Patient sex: M
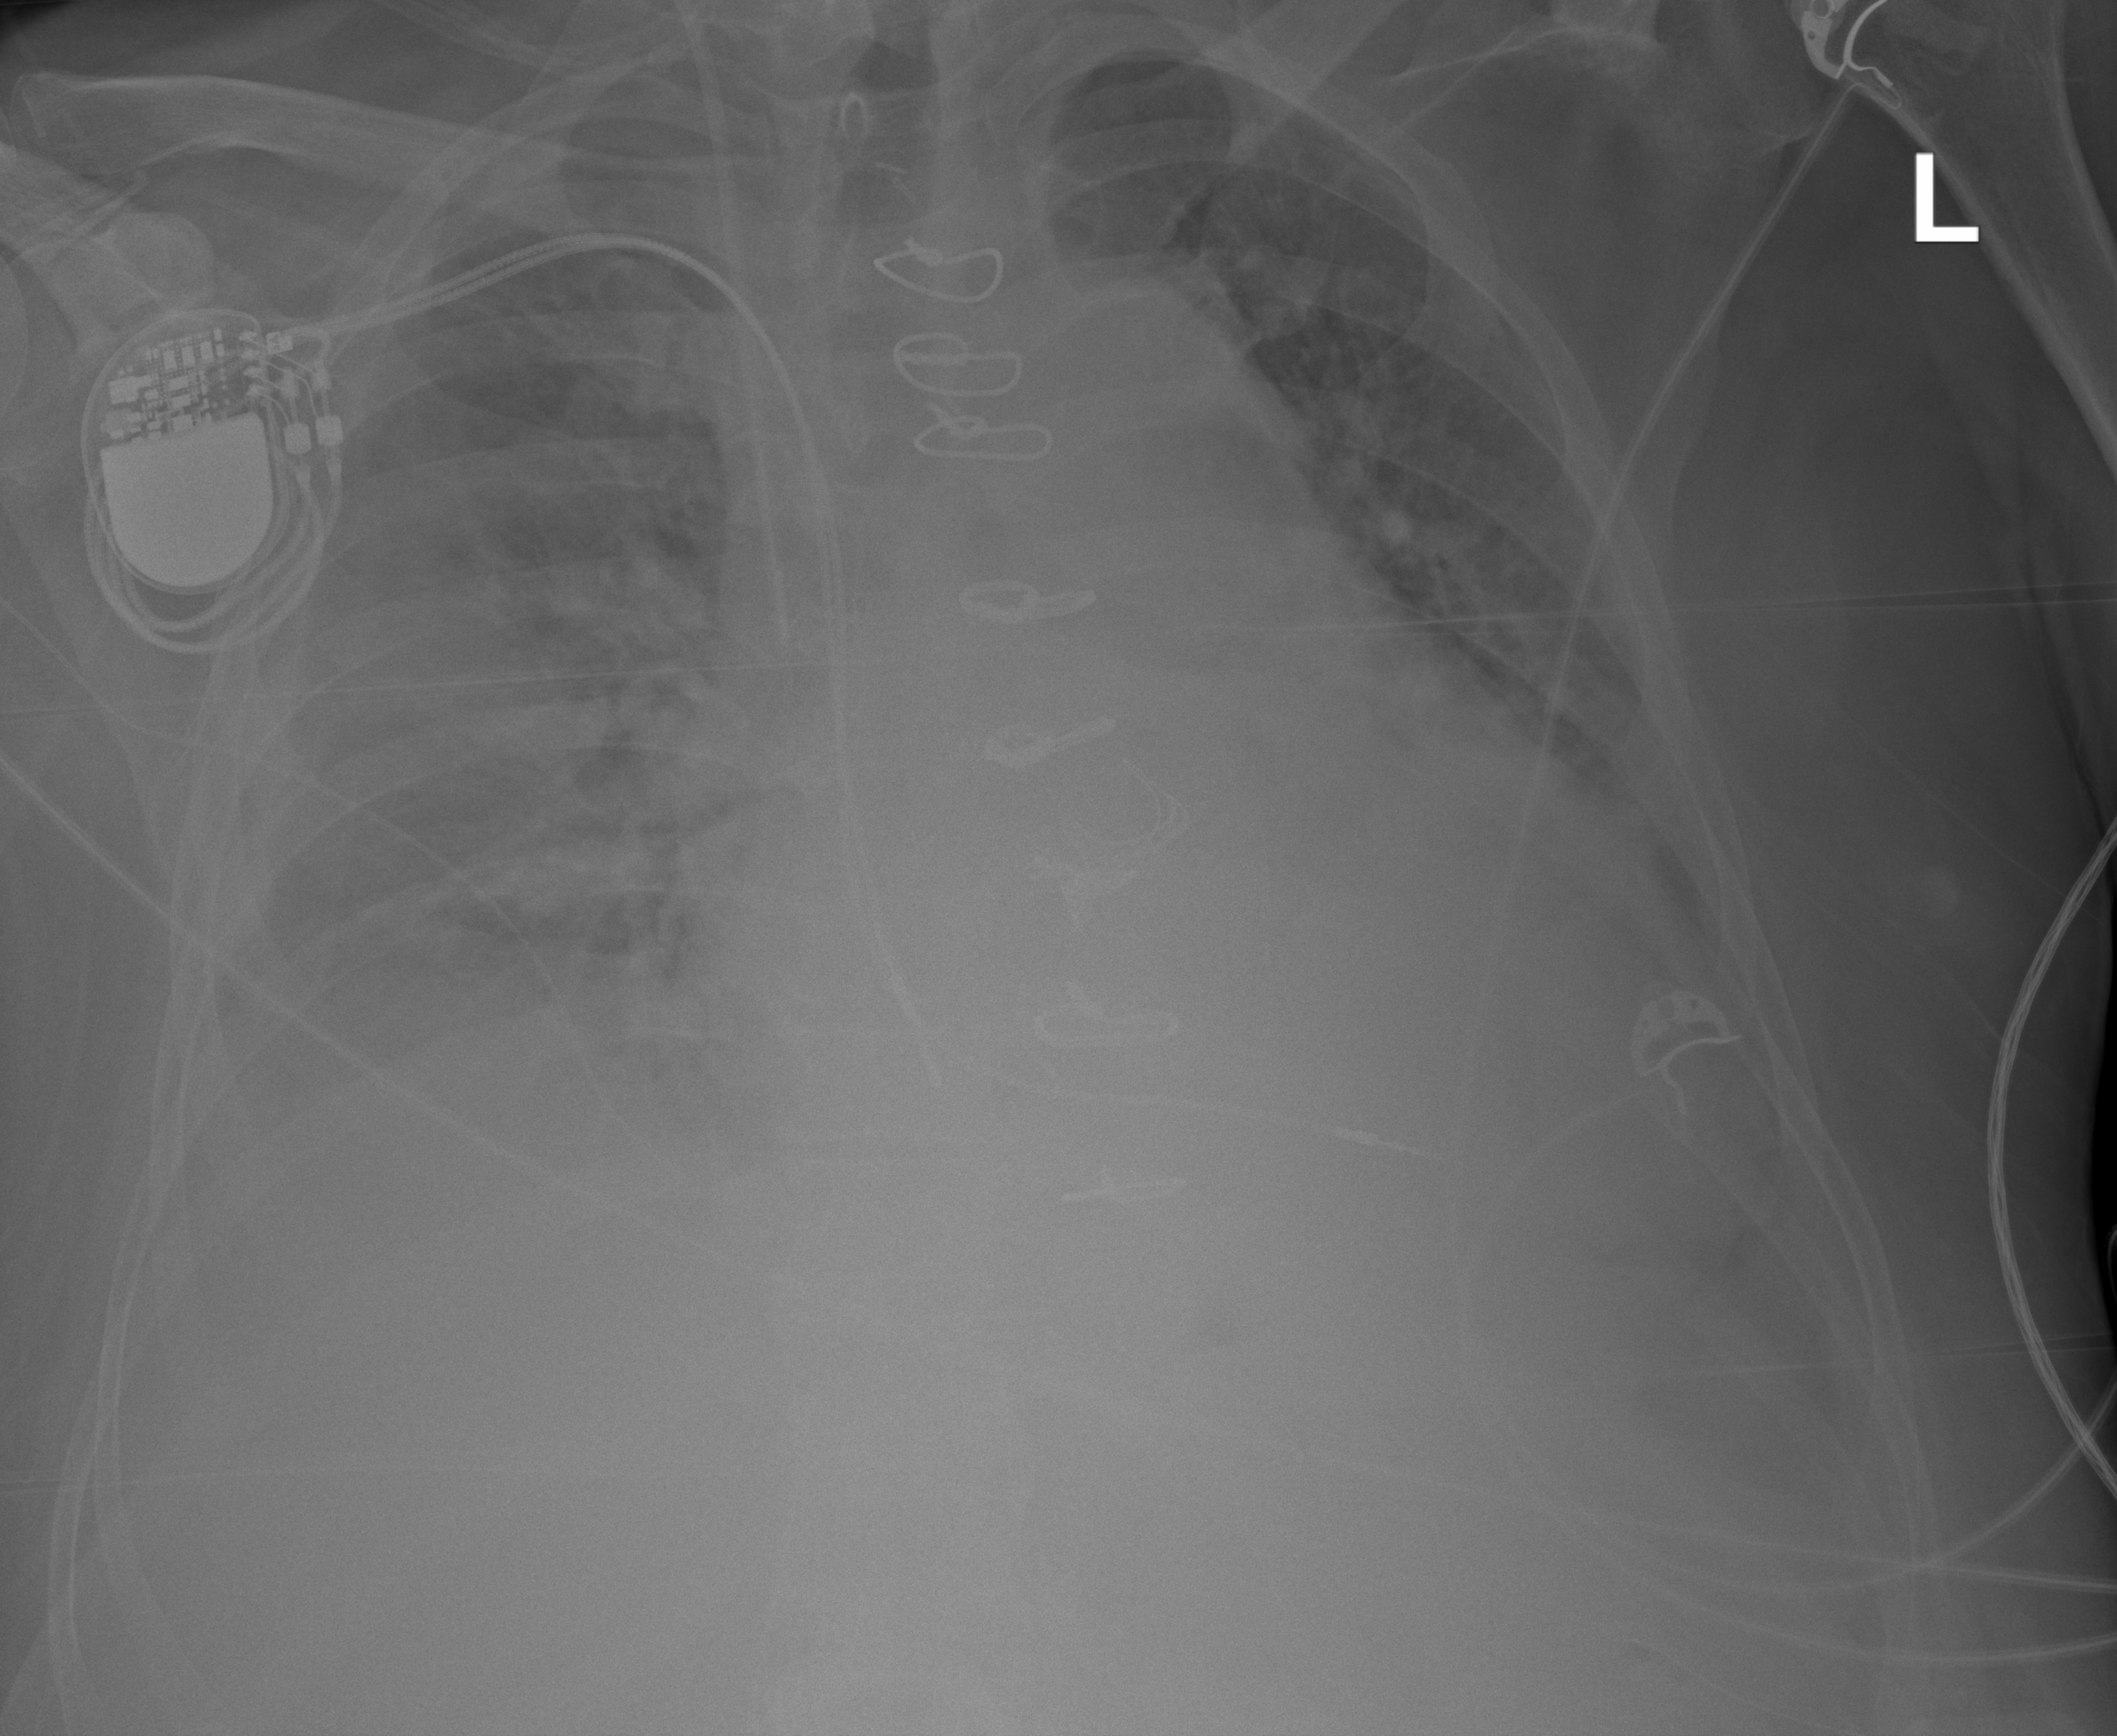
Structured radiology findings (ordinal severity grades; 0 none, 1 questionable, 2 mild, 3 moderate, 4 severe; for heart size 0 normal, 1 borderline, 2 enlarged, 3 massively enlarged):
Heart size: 3
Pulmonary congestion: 3
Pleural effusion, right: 3
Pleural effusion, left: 2
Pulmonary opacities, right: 3
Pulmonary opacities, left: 2
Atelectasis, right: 3
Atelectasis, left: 3